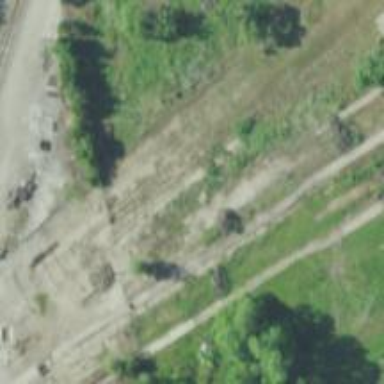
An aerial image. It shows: Disused railway yard.